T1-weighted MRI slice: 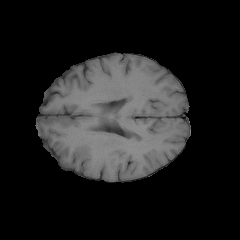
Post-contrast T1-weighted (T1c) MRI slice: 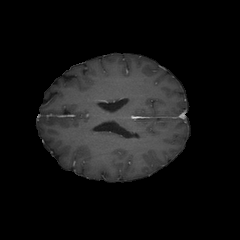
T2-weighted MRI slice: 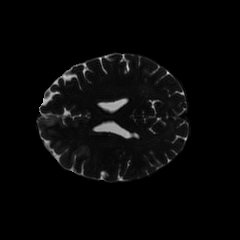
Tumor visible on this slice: yes